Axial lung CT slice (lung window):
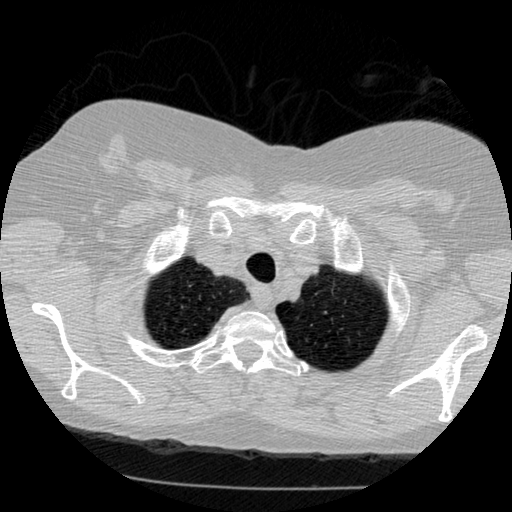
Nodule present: no